Question: I'm preparing layout for list of countries shown in categories. I have problem formatting my layout. I want category titles (bigger ones) to be "100% width", so far they are WRAP_CONTENT formatted (blue colour is for testing purposes):

I used the following code:
'''
TableLayout table = new TableLayout(this);
table.setPadding(24, 14, 24, 24);
table.setStretchAllColumns(true);
table.setShrinkAllColumns(true);
// ...
TableRow titleRow = new TableRow(this);
titleRow.setGravity(Gravity.CENTER_HORIZONTAL);
titleRow.setPadding(0, 18, 0, 8);
titleRow.setBackgroundColor(Color.BLUE);
TextView title = new TextView(this);
title.setText("TEST TITLE"); //title.setText(currentContinent);
title.setTextSize(TypedValue.COMPLEX_UNIT_DIP, 18);
title.setGravity(Gravity.CENTER);
title.setBackgroundColor(Color.DKGRAY);
title.setPadding(0, 6, 0, 8);
titleRow.addView(title);
table.addView(titleRow, new LayoutParams(LayoutParams.MATCH_PARENT, LayoutParams.WRAP_CONTENT));
'''
I changed last part of code to make TextView filling parent (TableRow):
'''
titleRow.addView(title, new LayoutParams(LayoutParams.MATCH_PARENT, LayoutParams.WRAP_CONTENT));
table.addView(titleRow, new LayoutParams(LayoutParams.MATCH_PARENT, LayoutParams.WRAP_CONTENT));
'''
But then my TextView dissapears!
<URL>
What can cause the problem?
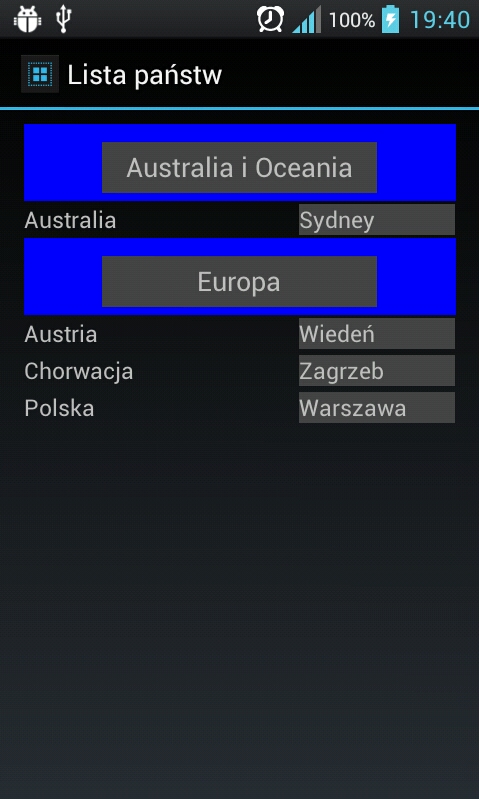
Answer: I trust that you have a good reason not to use XML layouts for this, which should make your life a lot less code-filled and eliminate some potential bugs.
Have you tried it using instances of the proper 'LayoutParams' subclass for your parent views? Each view added to a 'TableLayout' should use instances of 'TableLayout.LayoutParams'. Likewise 'TableRow' expects instances of 'TableRow.LayoutParams'.
If that doesn't fix it, I recommend building the layout in XML instead of code.